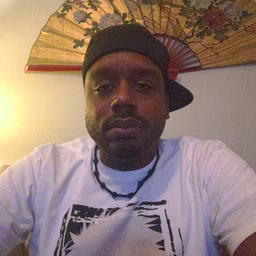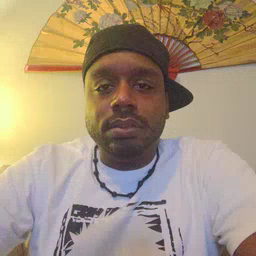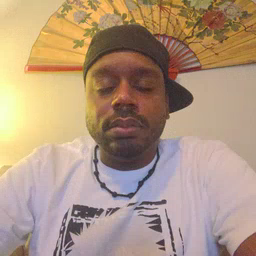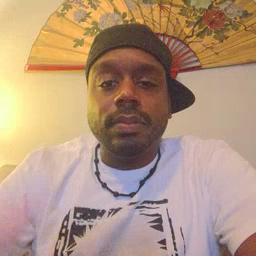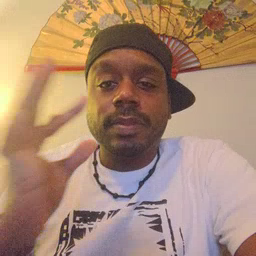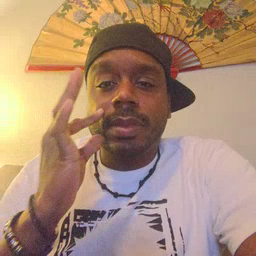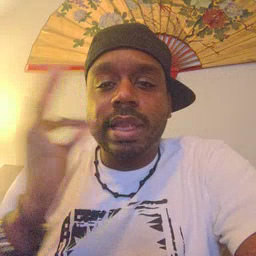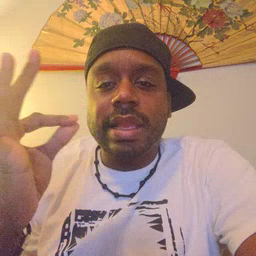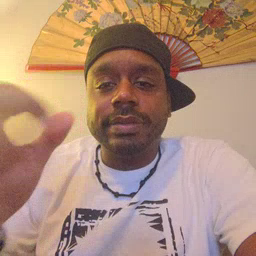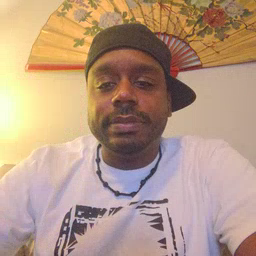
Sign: cat